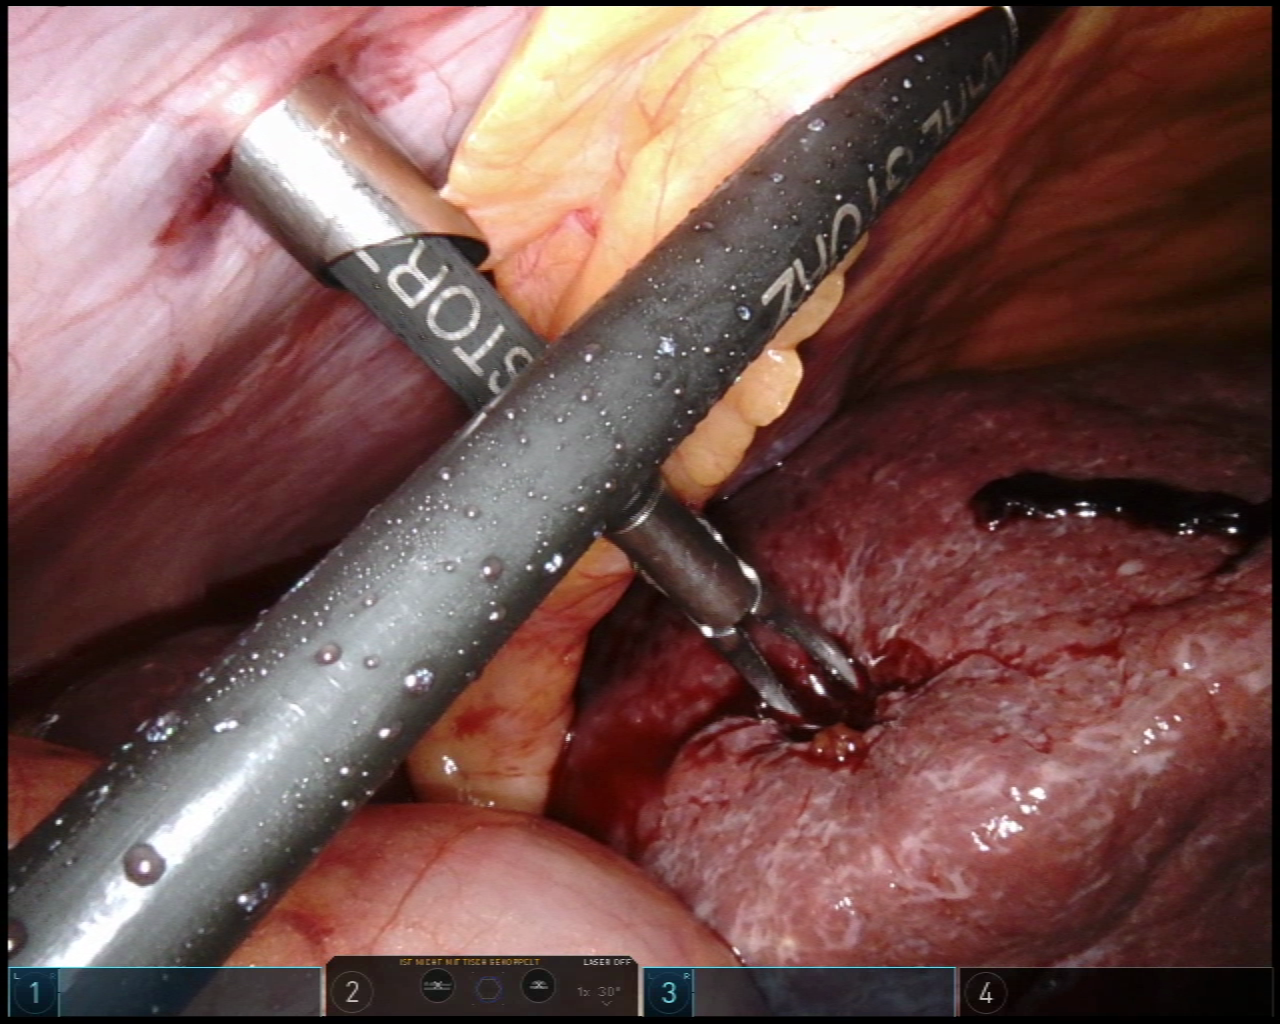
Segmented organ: liver
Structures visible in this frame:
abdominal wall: yes
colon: yes
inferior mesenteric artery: no
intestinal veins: no
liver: yes
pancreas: no
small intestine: no
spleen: no
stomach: no
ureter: no
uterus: no
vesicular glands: no